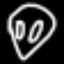
Label: octagon